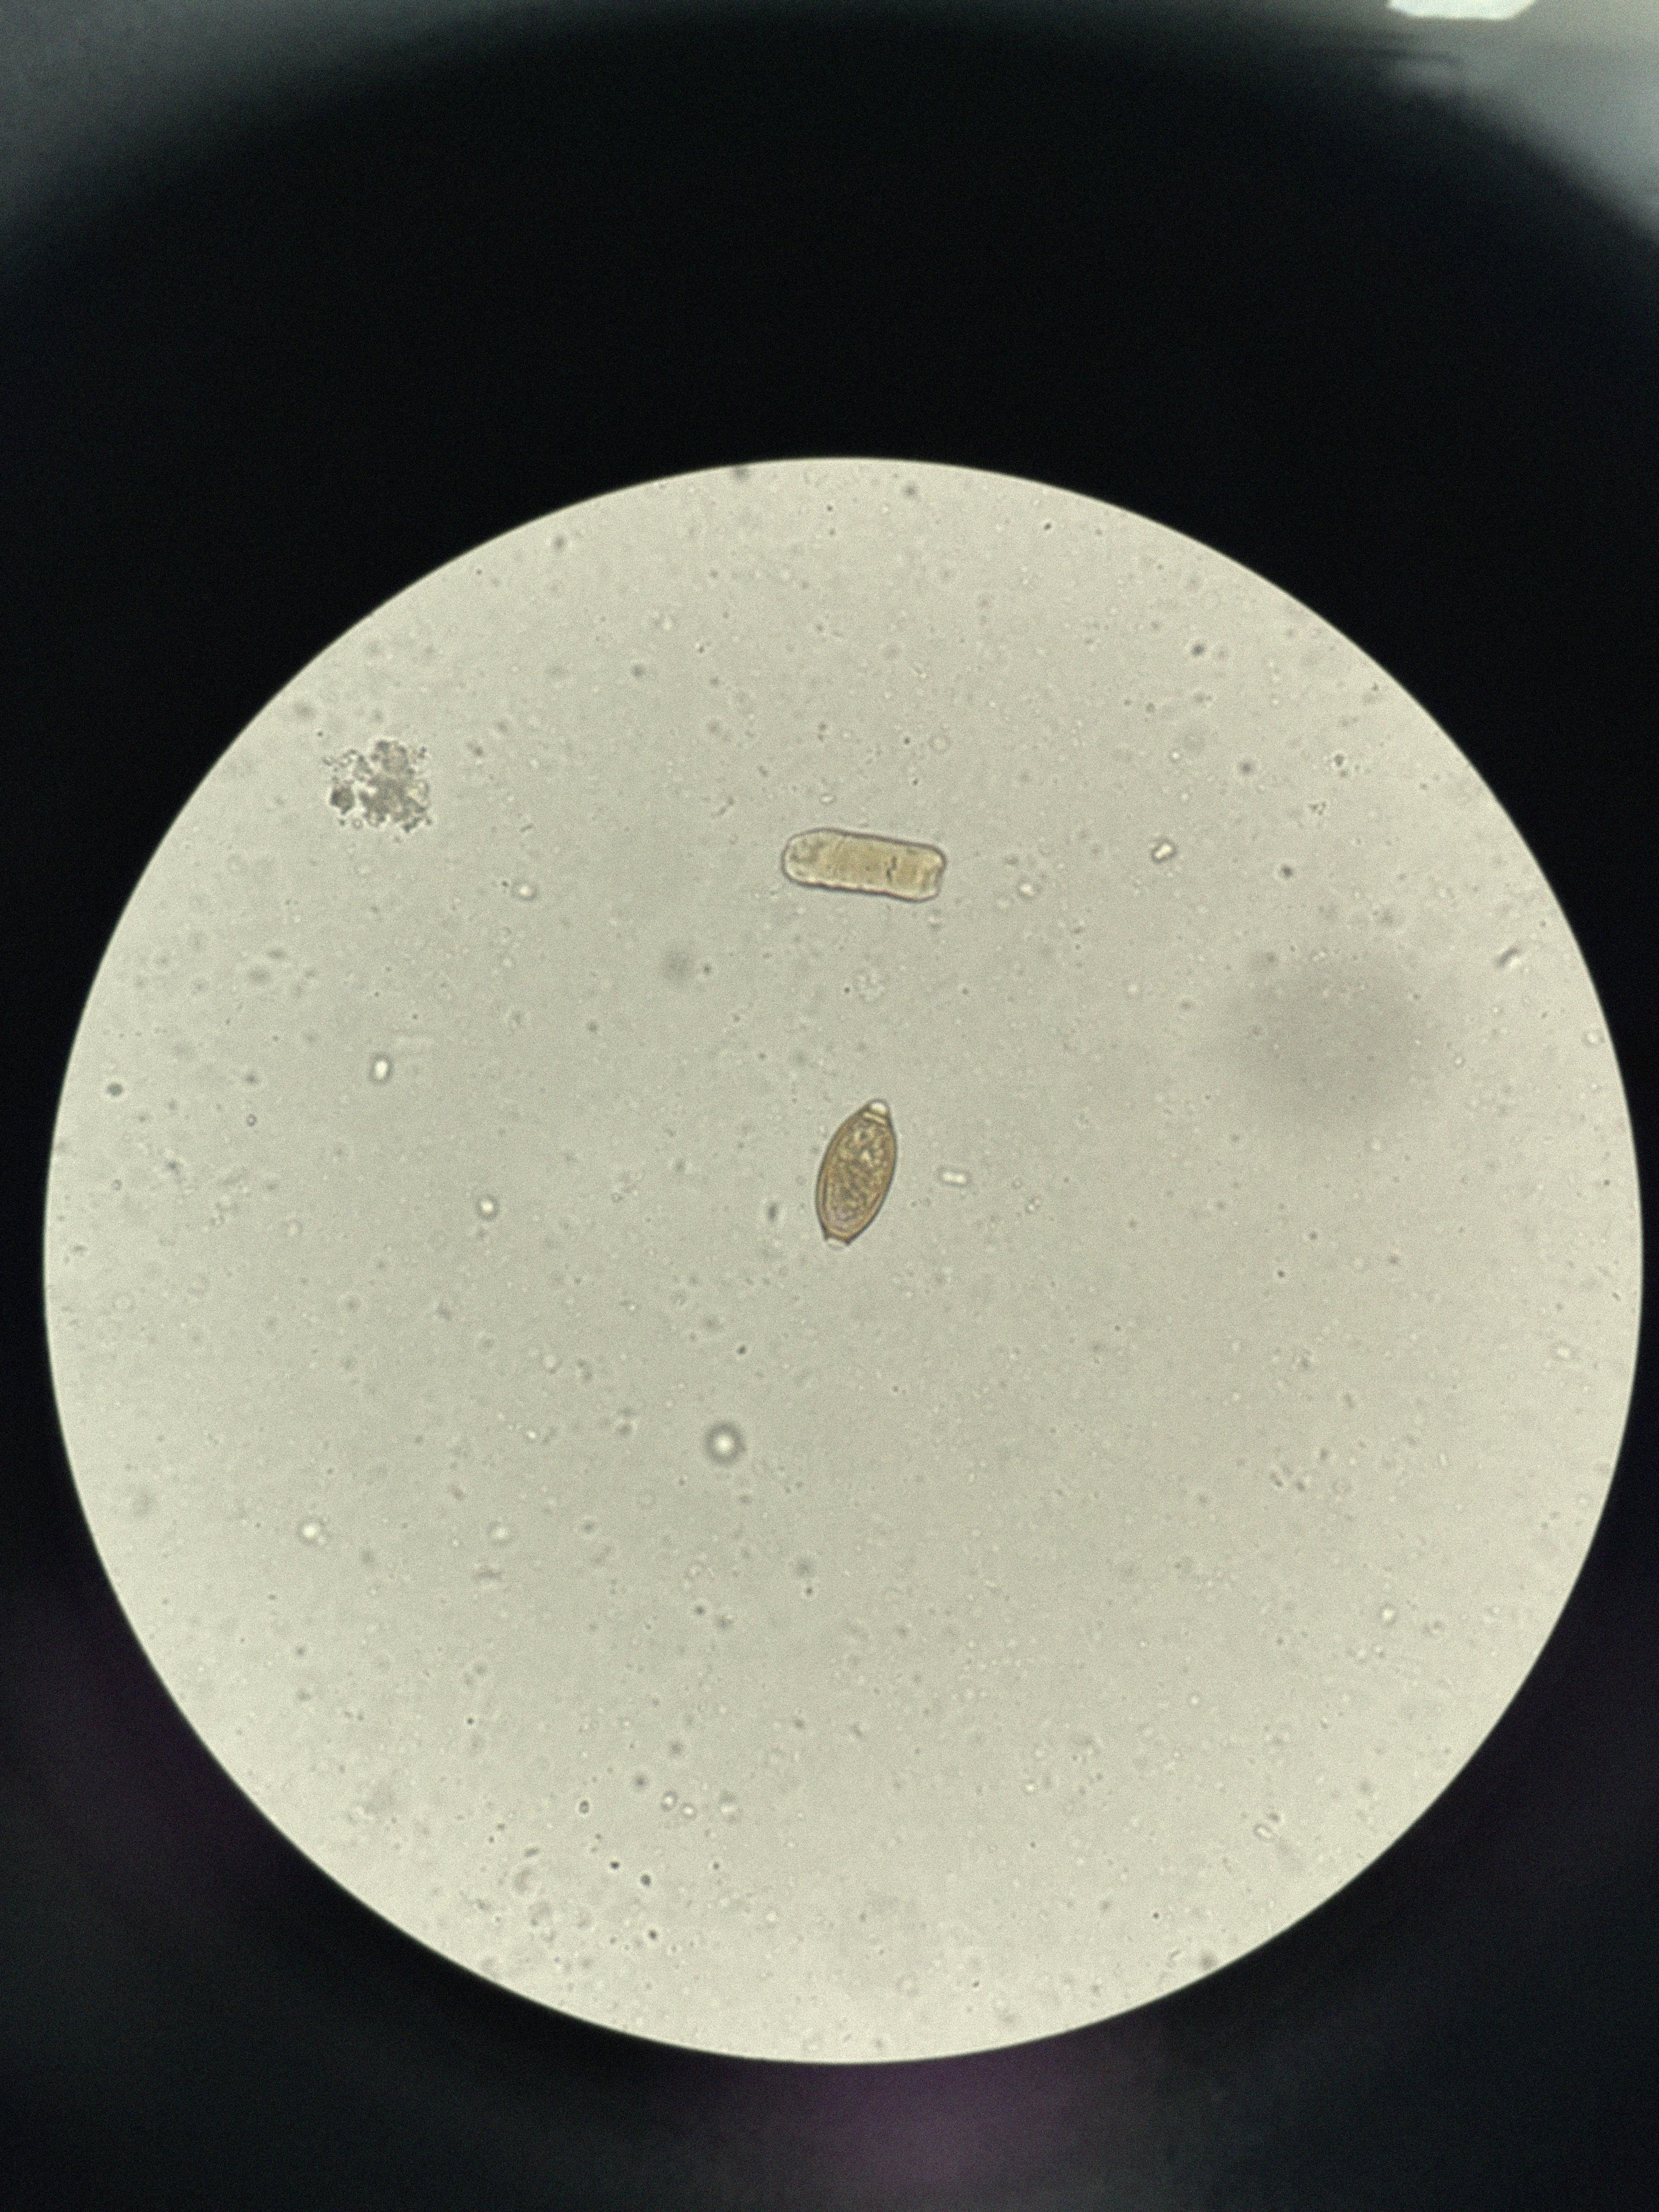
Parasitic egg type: Trichuris trichiura